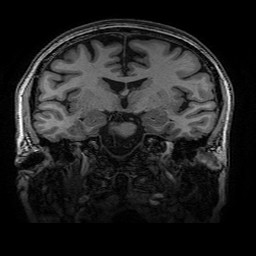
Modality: T1w
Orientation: sagittal
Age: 60
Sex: female
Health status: healthy
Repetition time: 2.53 s
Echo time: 0.0034 s